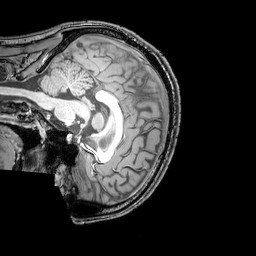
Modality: T1w
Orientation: sagittal
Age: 21
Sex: male
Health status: healthy
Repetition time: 0.081 s
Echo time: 0.037 s